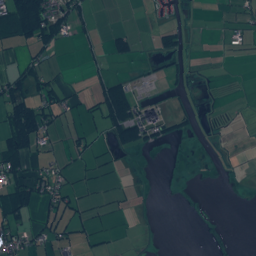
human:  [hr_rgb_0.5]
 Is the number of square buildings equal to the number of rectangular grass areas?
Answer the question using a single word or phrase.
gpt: no

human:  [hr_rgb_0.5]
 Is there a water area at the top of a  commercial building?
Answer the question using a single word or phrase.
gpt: yes

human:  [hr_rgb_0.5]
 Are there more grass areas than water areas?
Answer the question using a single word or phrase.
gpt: yes

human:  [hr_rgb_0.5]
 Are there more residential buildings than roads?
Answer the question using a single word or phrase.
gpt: yes

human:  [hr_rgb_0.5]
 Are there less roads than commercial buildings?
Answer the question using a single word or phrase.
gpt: no

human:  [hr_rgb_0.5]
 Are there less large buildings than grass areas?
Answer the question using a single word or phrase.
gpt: yes

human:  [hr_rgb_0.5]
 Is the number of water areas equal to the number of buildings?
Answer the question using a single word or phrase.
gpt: no

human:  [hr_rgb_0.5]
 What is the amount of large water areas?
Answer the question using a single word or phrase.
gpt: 9

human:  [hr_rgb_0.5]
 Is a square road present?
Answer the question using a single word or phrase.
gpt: no

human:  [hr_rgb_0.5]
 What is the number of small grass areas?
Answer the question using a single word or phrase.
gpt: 18

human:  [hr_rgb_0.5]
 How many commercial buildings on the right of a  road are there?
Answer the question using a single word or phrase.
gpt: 2

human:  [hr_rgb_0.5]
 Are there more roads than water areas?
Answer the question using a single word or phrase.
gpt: yes

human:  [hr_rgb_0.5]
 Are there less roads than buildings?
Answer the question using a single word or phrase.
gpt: yes

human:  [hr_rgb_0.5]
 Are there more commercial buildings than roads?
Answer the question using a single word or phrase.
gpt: no

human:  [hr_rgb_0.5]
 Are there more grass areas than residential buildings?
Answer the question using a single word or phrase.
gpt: no

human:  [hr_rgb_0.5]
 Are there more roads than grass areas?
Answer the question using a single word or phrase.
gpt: no

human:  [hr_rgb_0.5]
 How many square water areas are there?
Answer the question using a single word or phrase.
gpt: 2

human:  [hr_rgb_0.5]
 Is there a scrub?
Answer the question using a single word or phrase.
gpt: yes

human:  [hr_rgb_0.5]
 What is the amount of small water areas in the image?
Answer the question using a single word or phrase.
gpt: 21

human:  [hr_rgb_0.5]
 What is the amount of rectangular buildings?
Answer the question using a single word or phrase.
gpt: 235

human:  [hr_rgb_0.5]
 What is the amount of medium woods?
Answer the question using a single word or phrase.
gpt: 3

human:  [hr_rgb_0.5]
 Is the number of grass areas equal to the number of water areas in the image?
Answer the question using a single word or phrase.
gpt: no

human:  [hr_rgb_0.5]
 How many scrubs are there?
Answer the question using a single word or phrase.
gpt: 11

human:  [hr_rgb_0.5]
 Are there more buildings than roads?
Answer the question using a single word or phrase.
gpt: yes

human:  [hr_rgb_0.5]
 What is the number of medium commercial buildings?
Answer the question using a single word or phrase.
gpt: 0

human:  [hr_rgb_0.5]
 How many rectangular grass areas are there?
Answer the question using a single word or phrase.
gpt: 17

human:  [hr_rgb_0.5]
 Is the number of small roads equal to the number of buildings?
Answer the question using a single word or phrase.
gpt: no

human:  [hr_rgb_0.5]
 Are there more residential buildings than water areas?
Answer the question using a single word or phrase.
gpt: yes

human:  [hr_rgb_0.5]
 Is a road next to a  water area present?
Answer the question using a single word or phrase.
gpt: yes

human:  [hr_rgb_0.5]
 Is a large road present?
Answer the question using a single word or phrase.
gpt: no

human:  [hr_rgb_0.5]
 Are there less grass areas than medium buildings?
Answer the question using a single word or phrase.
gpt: no

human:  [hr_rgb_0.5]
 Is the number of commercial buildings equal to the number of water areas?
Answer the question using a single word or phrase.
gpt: no

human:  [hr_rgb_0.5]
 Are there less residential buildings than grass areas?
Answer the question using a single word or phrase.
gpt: no

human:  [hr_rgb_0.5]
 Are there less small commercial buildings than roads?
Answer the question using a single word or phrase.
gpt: yes

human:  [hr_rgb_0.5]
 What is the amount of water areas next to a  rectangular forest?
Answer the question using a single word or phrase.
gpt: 34

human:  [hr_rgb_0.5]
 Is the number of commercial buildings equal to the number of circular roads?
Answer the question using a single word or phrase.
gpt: no